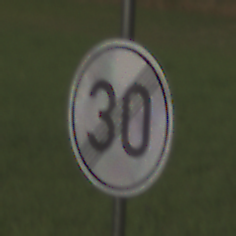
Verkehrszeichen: EndeGeschwindigkeit30
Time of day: SunriseSunset
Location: Outdoor (Nature)
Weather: PartlyCloudy
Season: NotSpecified
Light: Natural